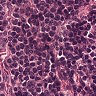
Metastatic tissue present: no